Brain MRI, modality: ceT1
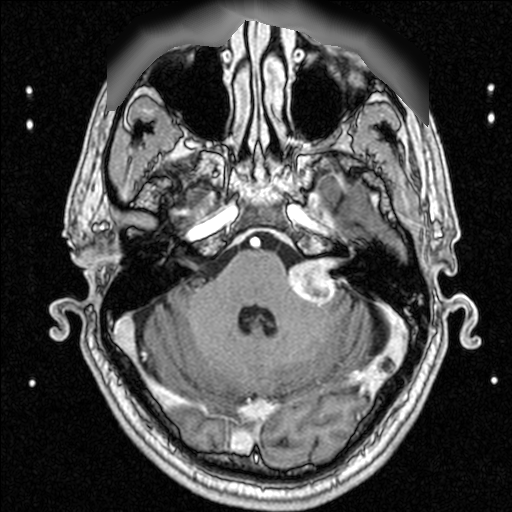